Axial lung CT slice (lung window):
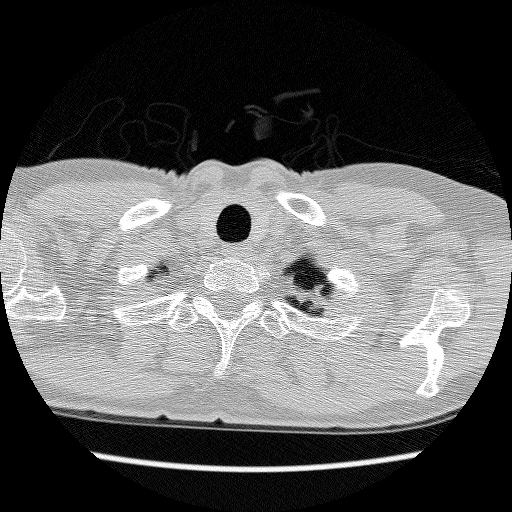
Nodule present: no